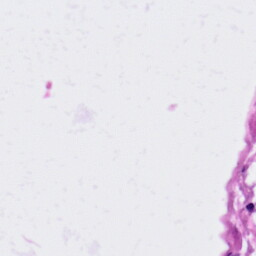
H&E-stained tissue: Lung